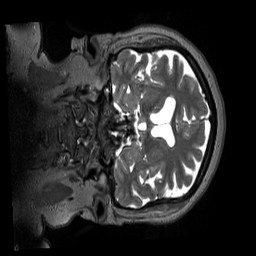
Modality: T2w
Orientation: coronal
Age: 57
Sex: female
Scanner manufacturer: siemens
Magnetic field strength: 3 T
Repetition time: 3.2 s
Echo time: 0.412 s